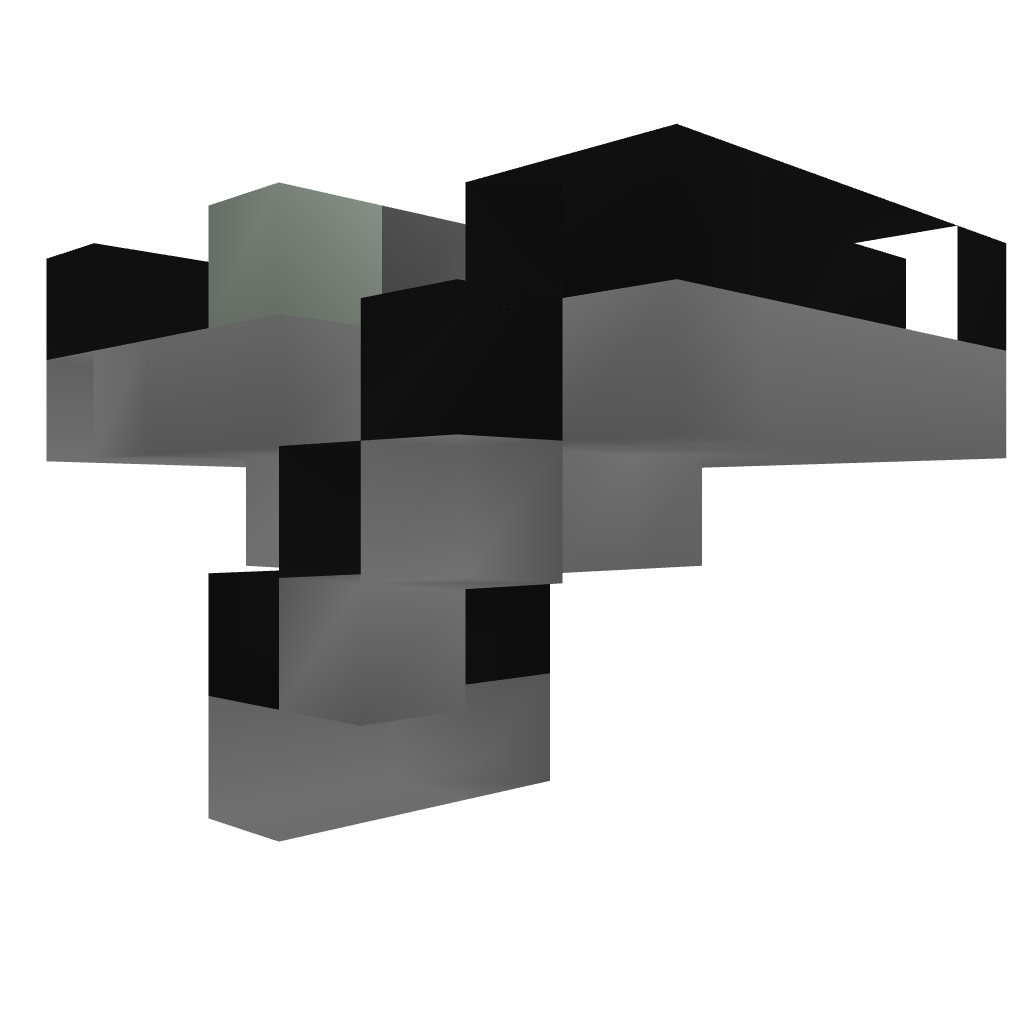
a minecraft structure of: Compact Equipping Machine